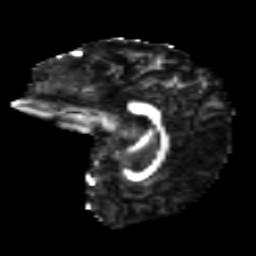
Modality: FA
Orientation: sagittal
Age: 14
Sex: male
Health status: ill
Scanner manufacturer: ge
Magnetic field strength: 3 T
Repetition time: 6.752 s
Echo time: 0.079 s